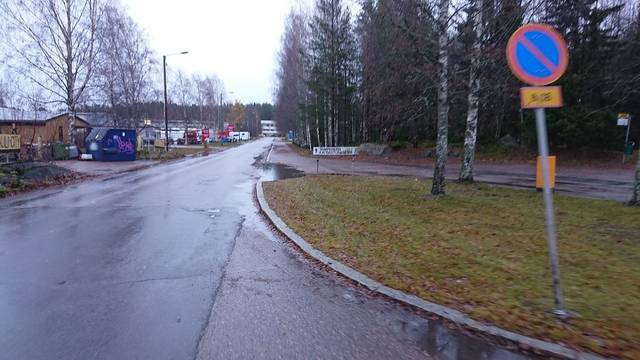
Region: Finland
Coordinates: 61.46, 23.868